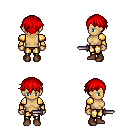
a pixel art fantasy rpg character, female body template, human, tanned skin, gold arm armor, gold greaves, red short bangs hairstyle, brown shoes, dagger, four views (front, back, left, right), 2x2 character sprite sheet, small pixel art, hard edges, no anti-aliasing